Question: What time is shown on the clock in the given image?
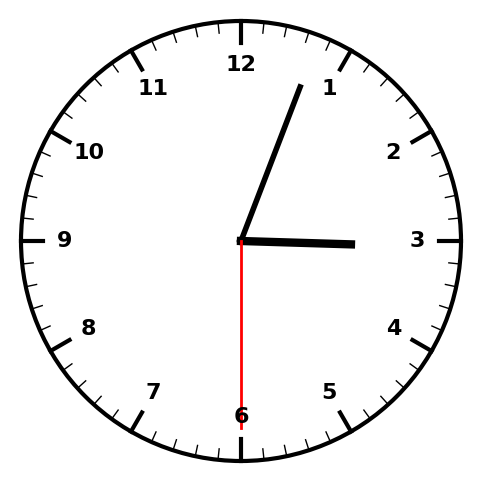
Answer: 03:03:30